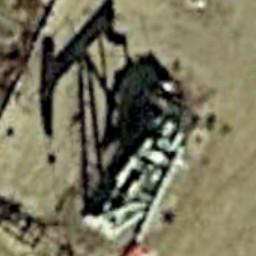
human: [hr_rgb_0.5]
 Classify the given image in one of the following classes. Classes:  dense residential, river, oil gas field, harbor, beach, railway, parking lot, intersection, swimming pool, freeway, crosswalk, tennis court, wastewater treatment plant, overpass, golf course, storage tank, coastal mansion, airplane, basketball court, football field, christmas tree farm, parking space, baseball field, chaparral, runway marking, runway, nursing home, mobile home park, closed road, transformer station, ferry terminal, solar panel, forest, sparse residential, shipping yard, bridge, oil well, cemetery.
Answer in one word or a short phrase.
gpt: oil well